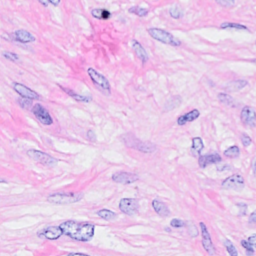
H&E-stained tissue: Breast